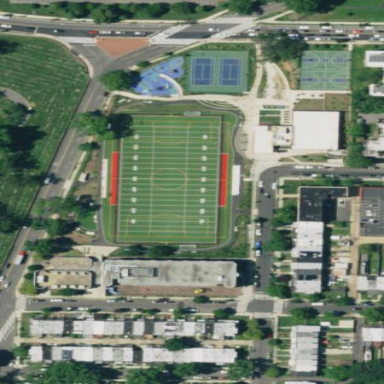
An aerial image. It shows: American football pitch with artificial turf.